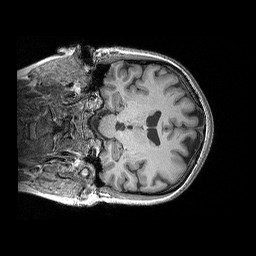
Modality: T1w
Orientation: coronal
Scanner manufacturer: siemens
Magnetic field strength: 3 T
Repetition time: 2.3 s
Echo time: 0.00298 s